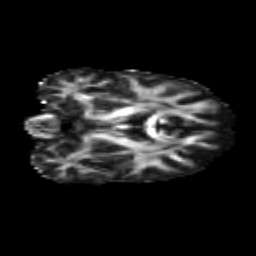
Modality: FA
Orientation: coronal
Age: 46
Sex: female
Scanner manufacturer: siemens
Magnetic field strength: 3 T
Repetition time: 1.8 s
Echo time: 0.07 s